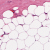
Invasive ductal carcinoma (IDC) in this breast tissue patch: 0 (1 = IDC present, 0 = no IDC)